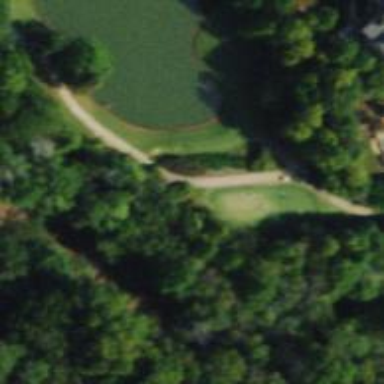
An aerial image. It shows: Service road designated as golf cart path.